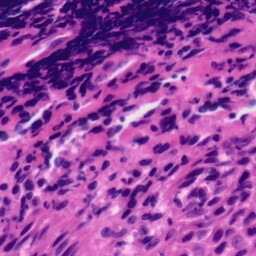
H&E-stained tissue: Tonsil